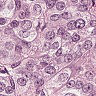
Metastatic tissue present: yes